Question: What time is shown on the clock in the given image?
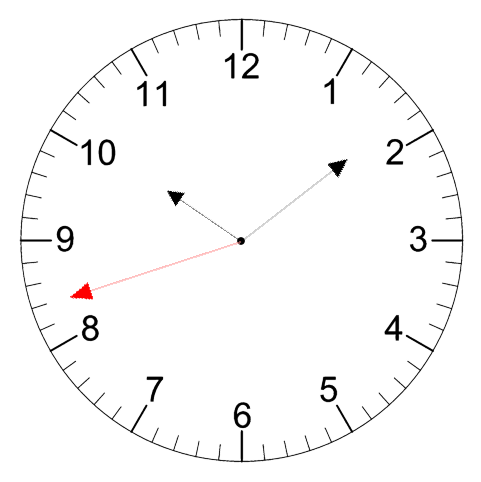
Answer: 10:08:42